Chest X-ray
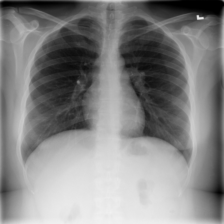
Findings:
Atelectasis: negative
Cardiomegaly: negative
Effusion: negative
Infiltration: negative
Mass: negative
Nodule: negative
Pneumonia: negative
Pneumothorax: negative
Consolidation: negative
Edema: negative
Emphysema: negative
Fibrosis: negative
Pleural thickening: negative
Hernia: negative